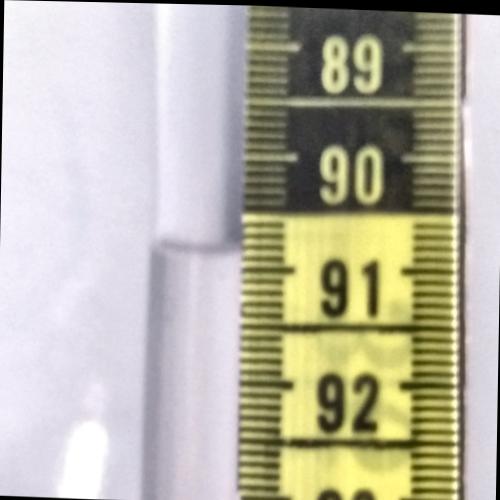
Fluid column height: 91.8 cm